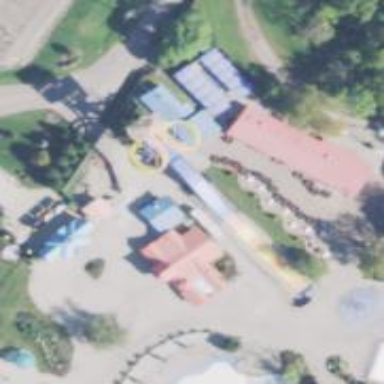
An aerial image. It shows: Bridge leading to water slide attraction.